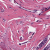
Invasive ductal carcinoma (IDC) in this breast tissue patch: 0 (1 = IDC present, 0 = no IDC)